Question: I'm trying to extract phone number from the following image (after resize:)

my code :
'''
from PIL import Image
from pyocr import pyocr
import pyocr.builders
import cStringIO
import os
os.putenv("TESSDATA_PREFIX", "/usr/share/tesseract-ocr/")
tools = pyocr.get_available_tools()
tool = tools[0]
langs = tool.get_available_languages()
lang = langs[0]
file = "test.png"
txt = tool.image_to_string(Image.open(file),
lang=lang,
builder=pyocr.builders.TextBuilder())
print txt
'''
it returns Empty string.
When there is no (-) in the phone number, it returns it correctly.
What should I do ?
Thanks !
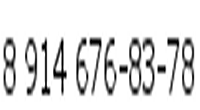
Answer: Okay, when I ran your code with tesseract and the image you provided it perfectly returned the text (dashes and spaces included). At that point you could obviously just use 'txt = txt.replace("-", "").replace(" ", "")' to get rid of the dashes and whitespace.
Buuuuuut I know that OCR (even with us both using tesseract) is going to be different across platforms, so I've included an example of my comment suggestion.
# First we split the images at the dashes, then we read each split image, then we concatenate:
'''
# I changed your imports a bit
from PIL import Image
from pyocr import pyocr
from pyocr import builders
import cStringIO
import os
# set up all your OCR stuff
os.putenv("TESSDATA_PREFIX", "/usr/share/tesseract-ocr/")
tools = pyocr.get_available_tools()
tool = tools[0]
langs = tool.get_available_languages()
lang = "eng" #set language to english to simplify things
# definte a function to return the text of a given image
def doOCR( fName ):
txt = tool.image_to_string(Image.open(fName), lang=lang, builder=builders.TextBuilder())
return txt
# define the path of the image we are going to read
path = "test.png"
# get the image dimensions
im = Image.open(path)
width, height = im.size
# define the points we want to split the image at
# these are the points where the dashes are
split_points = [119, 158]
# define the file names for the image parts
split_names = ["split-1.png", "split-2.png", "split-3.png"]
# define a function to crop the image and remove the dashes
def doCrop(imagePath, cropPath, x, y, x2, y2):
im = Image.open(imagePath)
box = (x, y, x2, y2)
region = im.crop(box) # extract the box region
region.save(cropPath) # save it as a separate image
# in the image you provided each "-" is ~10 pixels long
lenpix = 10
# crop the image at the split points
doCrop(path, split_names[0], 0, 0, split_points[0], height) # get the first section
doCrop(path, split_names[1], split_points[0] + lenpix, 0, split_points[1], height) # get the middle section
doCrop(path, split_names[2], split_points[1] + lenpix, 0, width, height) # get the final section
# define a variable for our final value
finalValue = ""
# finally iterate through split files
# and add the OCR results from each split together
for f in split_names:
finalValue += doOCR(f) # concatenate the ocr value with the final
os.remove(f) # remove the split file now that we've used it
# display the final value
print finalValue
'''
Worked like a charm for me:

Hope this helped!